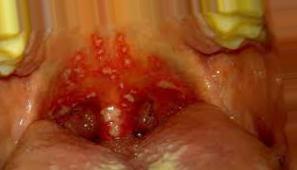
Condition: Mouth Ulcer